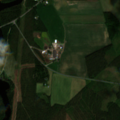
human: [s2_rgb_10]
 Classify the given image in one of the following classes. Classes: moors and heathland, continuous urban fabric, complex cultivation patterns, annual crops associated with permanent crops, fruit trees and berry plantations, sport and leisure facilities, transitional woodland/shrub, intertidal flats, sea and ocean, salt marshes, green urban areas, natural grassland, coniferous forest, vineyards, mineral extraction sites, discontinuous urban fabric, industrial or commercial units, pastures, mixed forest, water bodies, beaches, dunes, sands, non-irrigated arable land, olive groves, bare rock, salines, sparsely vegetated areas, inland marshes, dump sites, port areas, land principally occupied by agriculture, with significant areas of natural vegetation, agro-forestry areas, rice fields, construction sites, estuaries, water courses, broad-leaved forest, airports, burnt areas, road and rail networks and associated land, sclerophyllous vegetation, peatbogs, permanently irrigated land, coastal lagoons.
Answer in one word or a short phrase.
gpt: non-irrigated arable land, land principally occupied by agriculture, with significant areas of natural vegetation, coniferous forest, mixed forest, transitional woodland/shrub